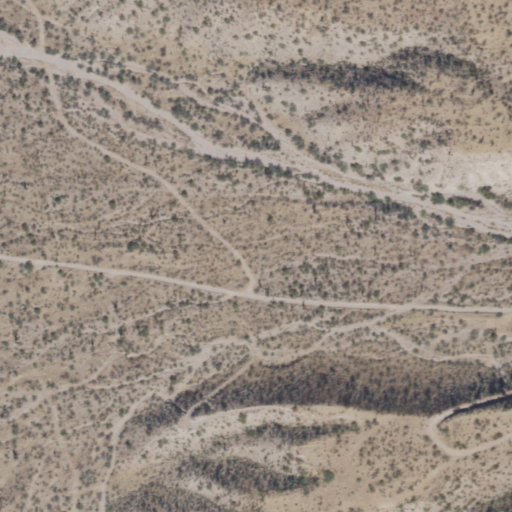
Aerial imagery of valley in Arizona named Cement Dam Canyon containing only shrub